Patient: sex M, age 46
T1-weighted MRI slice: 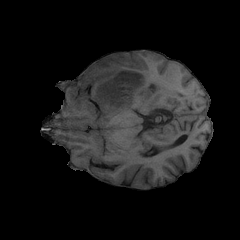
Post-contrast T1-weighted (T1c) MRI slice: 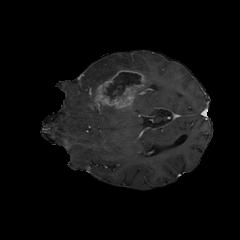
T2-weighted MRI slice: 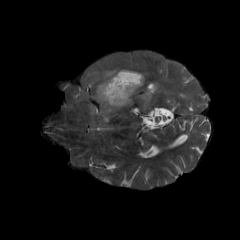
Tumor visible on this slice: yes
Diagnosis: Glioblastoma, IDH-wildtype
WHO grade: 4